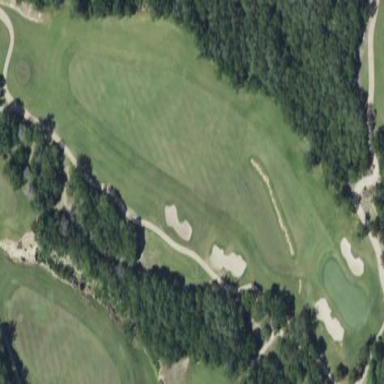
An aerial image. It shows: Rough area in golf course.